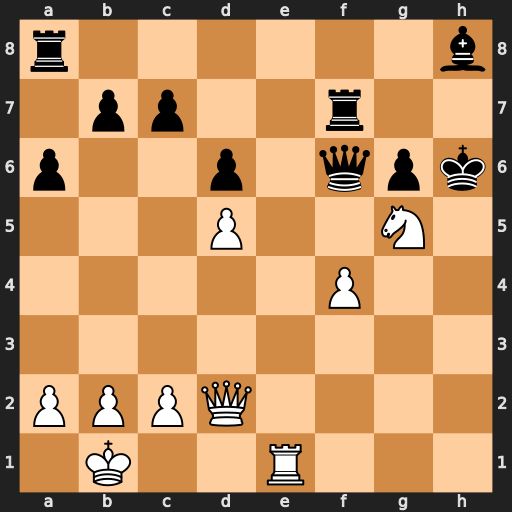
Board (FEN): r6b/1pp2r2/p2p1qpk/3P2N1/5P2/8/PPPQ4/1K2R3
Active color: w
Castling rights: -
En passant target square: -
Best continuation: Qh2+ Kg7 Qh7+ Kf8 Ne6+ Ke8 Ng7+ Kd7 Qh3+ Qf5 Nxf5